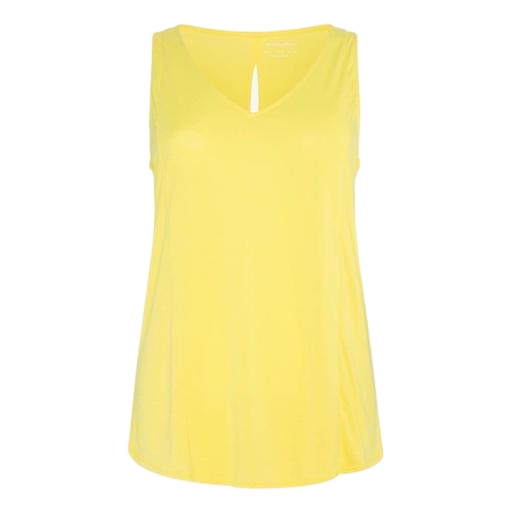
longline vest, sleeveless bright yellow, sleeveless plunge neck top, white background